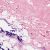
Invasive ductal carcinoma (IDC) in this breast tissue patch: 0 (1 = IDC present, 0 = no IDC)